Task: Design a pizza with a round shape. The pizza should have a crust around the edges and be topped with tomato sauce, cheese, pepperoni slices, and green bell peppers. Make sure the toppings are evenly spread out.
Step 530:
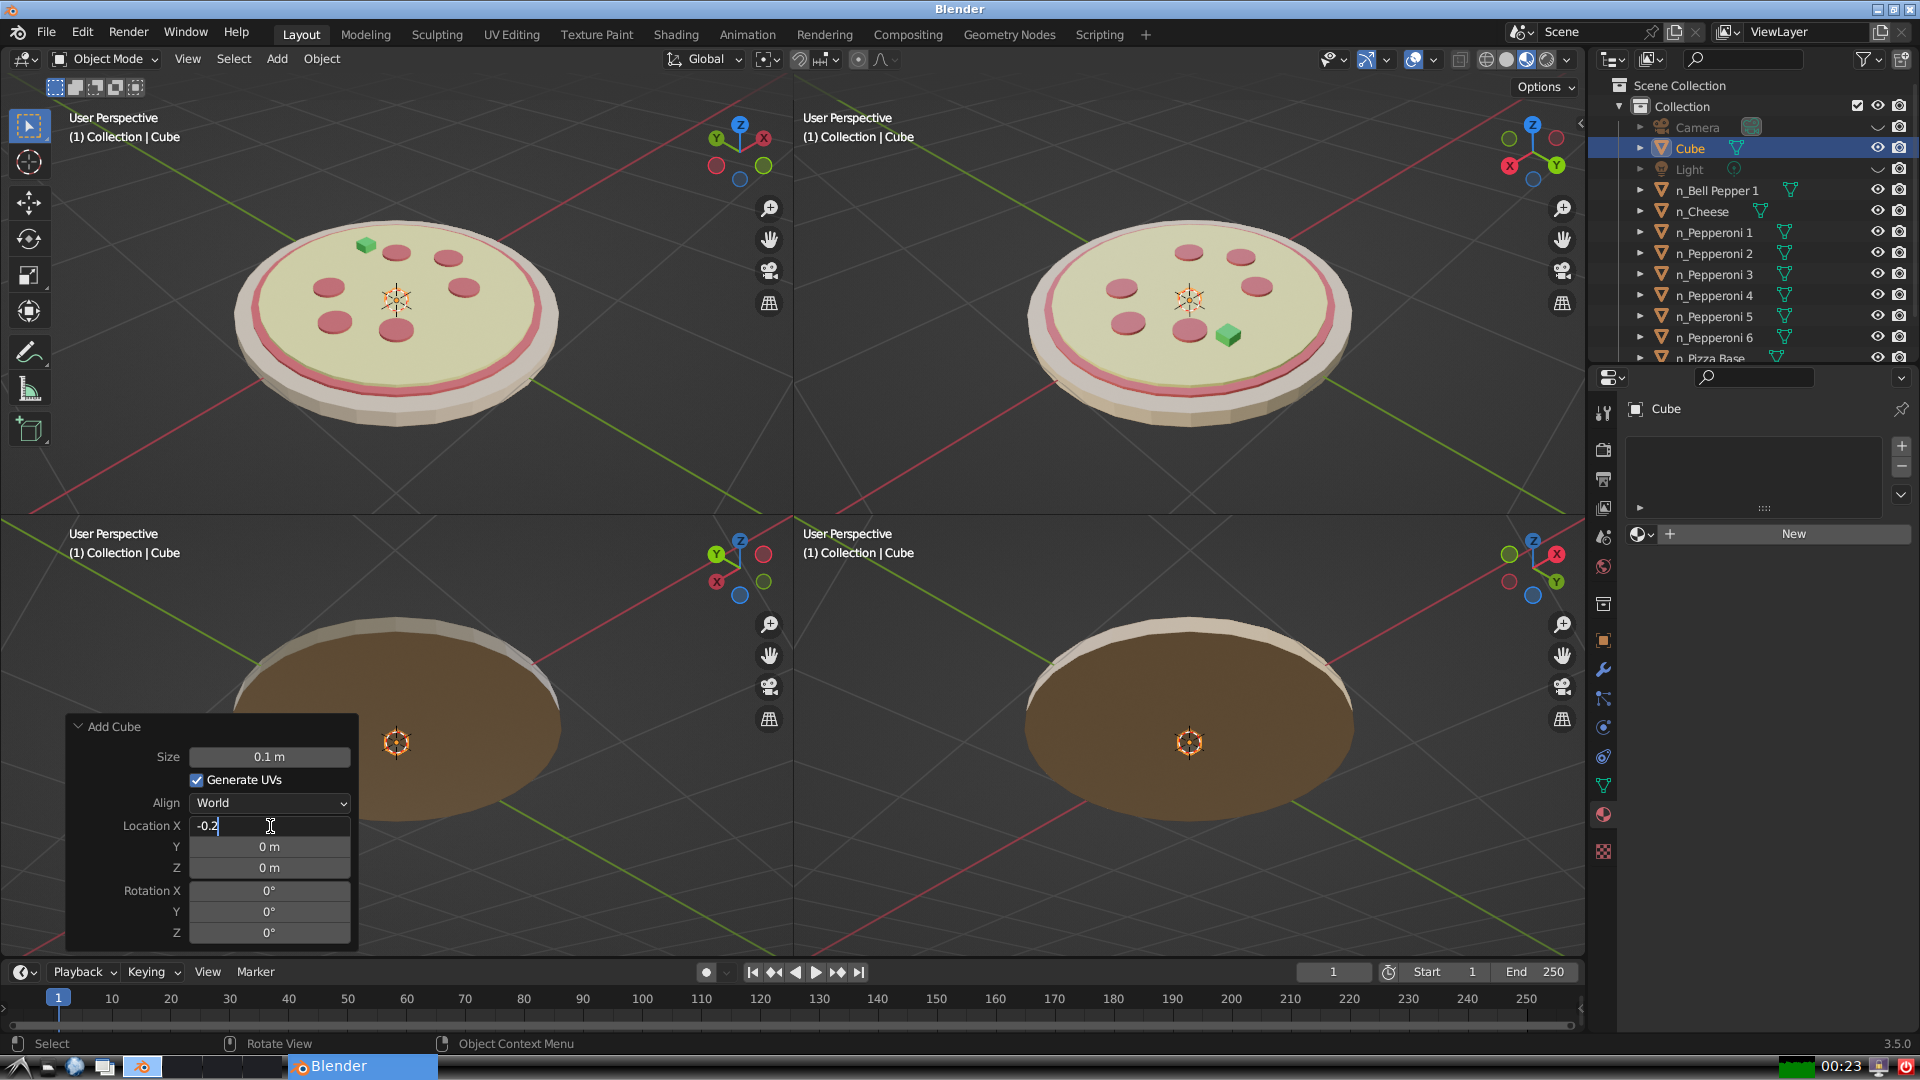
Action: {"key_press": ['Return']}